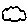
Label: cloud